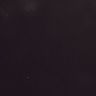
Metastatic tissue present: no